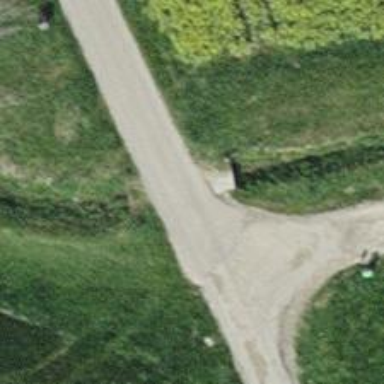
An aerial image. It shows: Culvert tunnel underneath ditch.